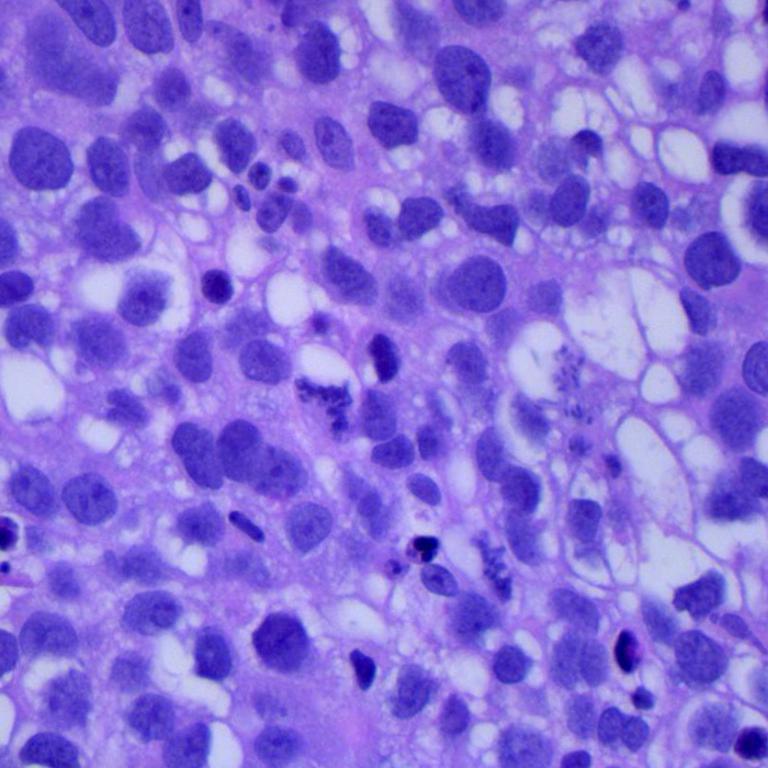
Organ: lung
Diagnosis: squamous carcinomas